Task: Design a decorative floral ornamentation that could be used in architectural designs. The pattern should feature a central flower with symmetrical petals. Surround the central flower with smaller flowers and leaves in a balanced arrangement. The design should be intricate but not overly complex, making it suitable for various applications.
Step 489:
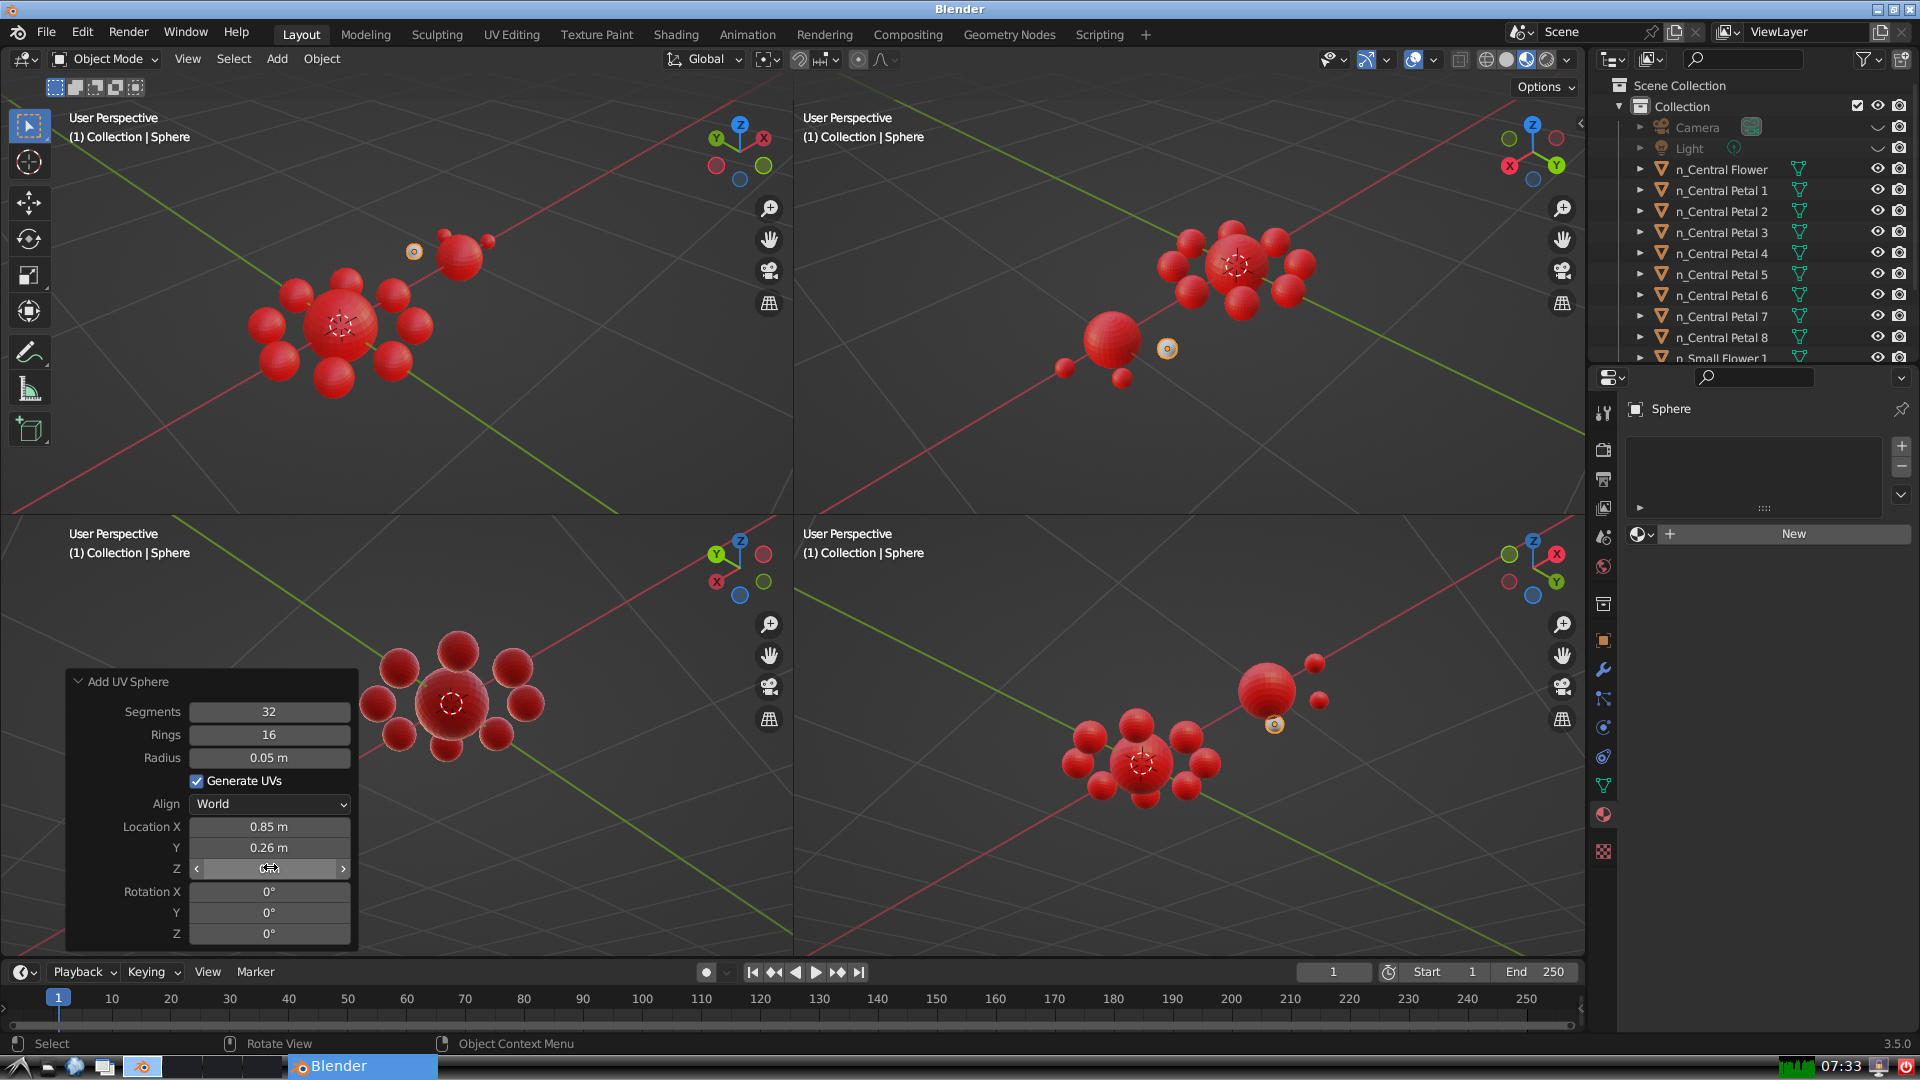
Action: {"mouse_move": [960, 540]}